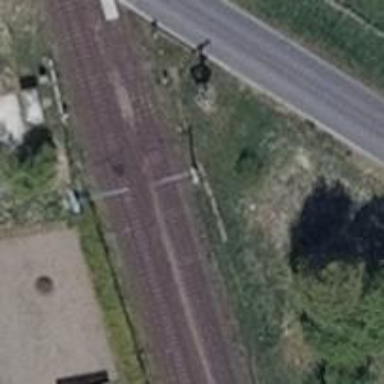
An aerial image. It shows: Railway signal.